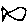
Label: fish